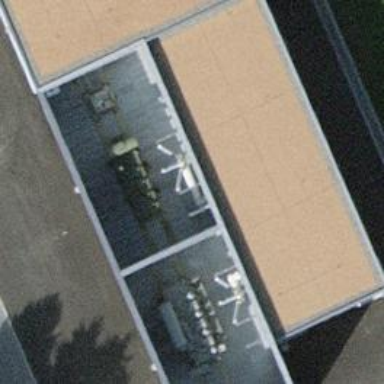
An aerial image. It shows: Outdoor transformer.